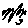
Label: zigzag